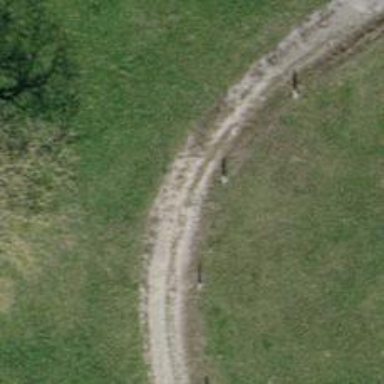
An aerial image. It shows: Grassy track road with grade 4 track type.